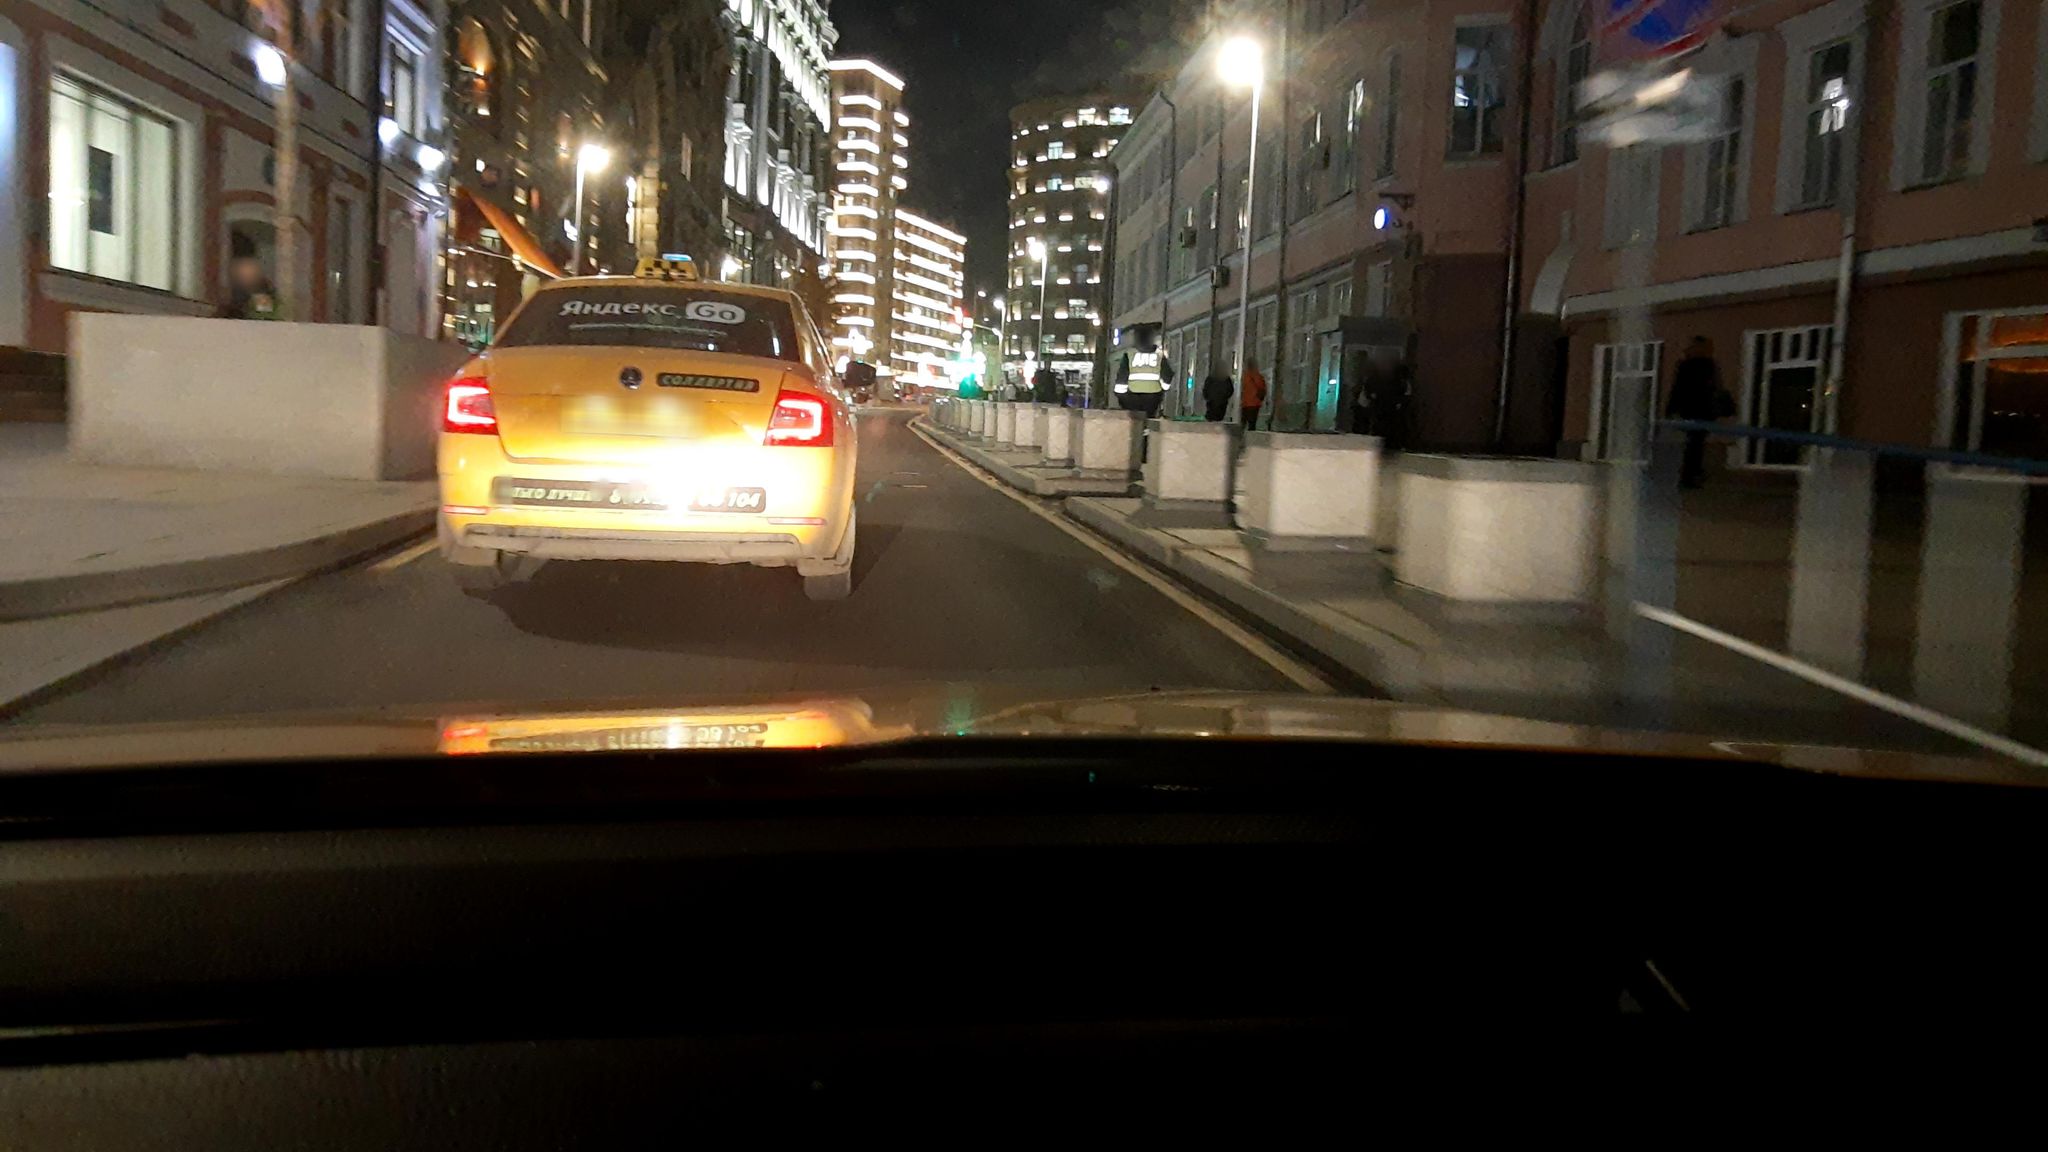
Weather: clear
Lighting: night
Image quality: slightly poor
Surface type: driving surface
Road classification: unclassified
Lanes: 3
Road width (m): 2
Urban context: urban centre
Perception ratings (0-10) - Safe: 3.87, Lively: 9.12, Beautiful: 7.56, Boring: 0.35, Depressing: 7.3, Wealthy: 3.38